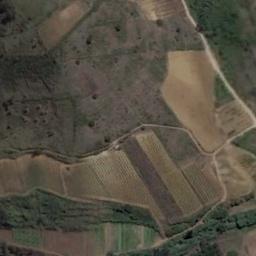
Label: terrace